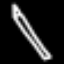
Label: pencil